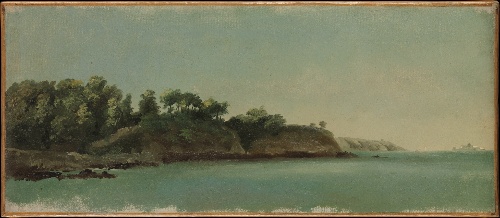
Title: The Banks of the Rance, Brittany
Artist: Pierre Henri de Valenciennes
Artist bio: French, Toulouse 1750–1819 Paris
Date: possibly 1785
Object type: Painting
Classification: Paintings
Medium: Oil on paper, laid down on canvas
Dimensions: 8 3/8 x 19 3/8 in. (21.3 x 49.2 cm)
Department: European Paintings
Credit line: The Whitney Collection, Gift of Wheelock Whitney III, and Purchase, Gift of Mr. and Mrs. Charles S. McVeigh, by exchange, 2003
Accession year: 2003
Repository: Metropolitan Museum of Art, New York, NY
Tags: Rivers